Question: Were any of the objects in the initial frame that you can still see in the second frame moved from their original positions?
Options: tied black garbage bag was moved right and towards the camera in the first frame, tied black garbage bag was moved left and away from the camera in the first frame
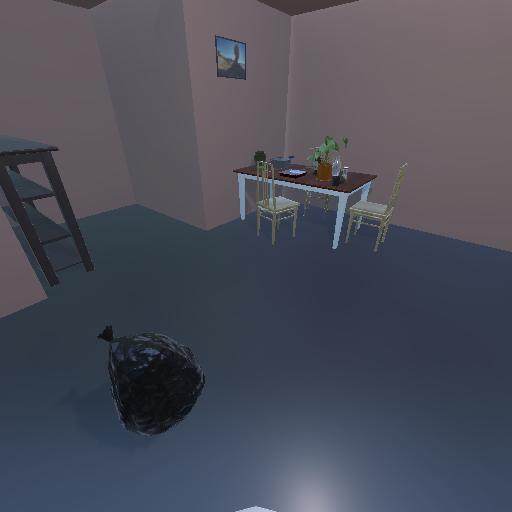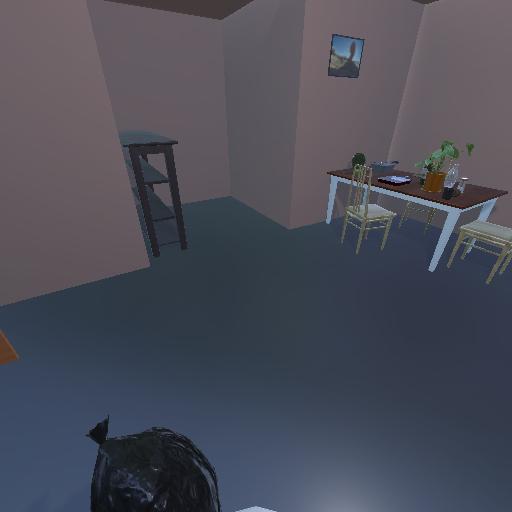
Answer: tied black garbage bag was moved right and towards the camera in the first frame